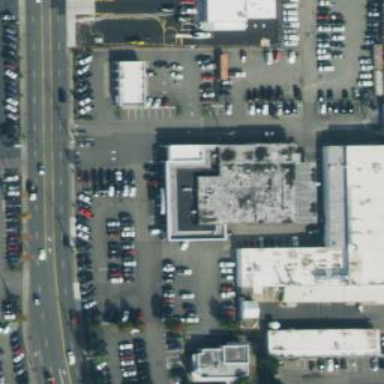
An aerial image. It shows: Building that houses car shop.